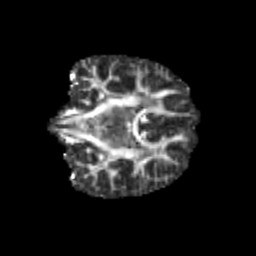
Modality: FA
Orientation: coronal
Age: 10
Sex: male
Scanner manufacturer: siemens
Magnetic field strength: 3 T
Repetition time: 3.8 s
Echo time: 0.07 s